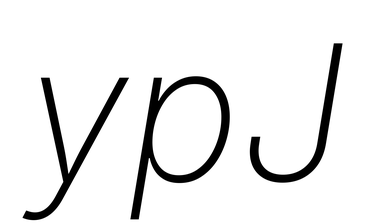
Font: Inter-Italic_ExtraLight_Italic